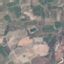
Land use / land cover: PermanentCrop